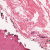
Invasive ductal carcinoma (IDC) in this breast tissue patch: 0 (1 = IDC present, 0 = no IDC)